Aerial crown-view tile of a tropical tree (Barro Colorado Island, Panama), acquired 20240813:
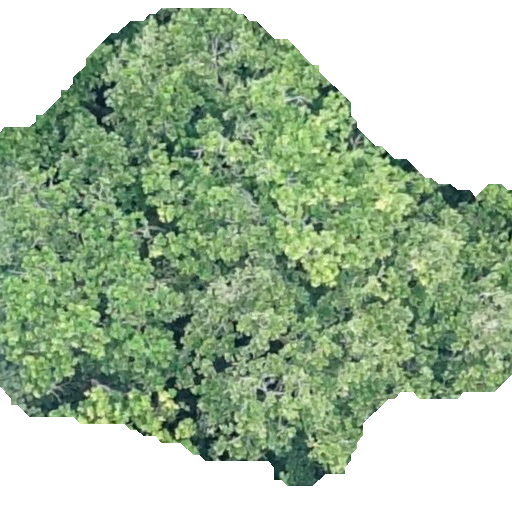
Species: Anacardium excelsum
GBIF accepted scientific name: Anacardium excelsum
Crown area: 296.804 m²